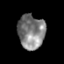
Tissue: prostate
Cell type: T cells
Senescence score: 0.3477
Nuclear area (px): 897
Mean DAPI intensity: 128.977